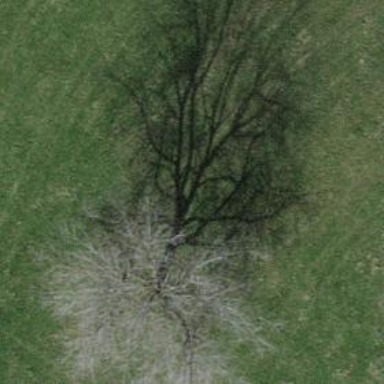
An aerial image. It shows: Urban area featuring tree as natural element.